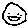
Label: smiley face